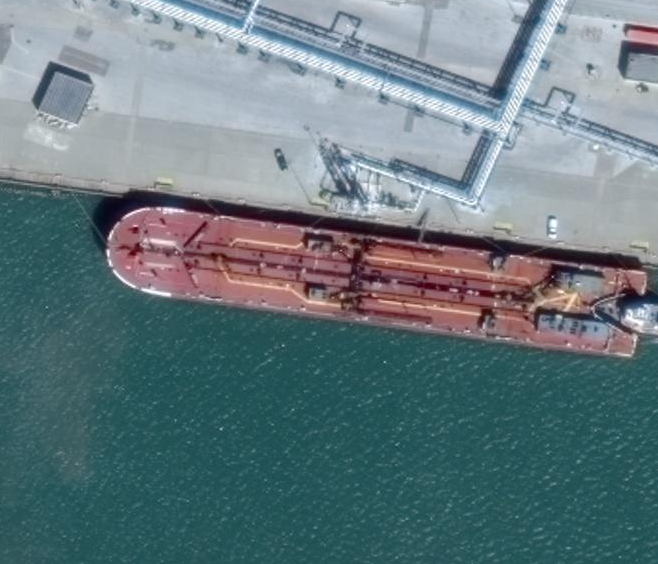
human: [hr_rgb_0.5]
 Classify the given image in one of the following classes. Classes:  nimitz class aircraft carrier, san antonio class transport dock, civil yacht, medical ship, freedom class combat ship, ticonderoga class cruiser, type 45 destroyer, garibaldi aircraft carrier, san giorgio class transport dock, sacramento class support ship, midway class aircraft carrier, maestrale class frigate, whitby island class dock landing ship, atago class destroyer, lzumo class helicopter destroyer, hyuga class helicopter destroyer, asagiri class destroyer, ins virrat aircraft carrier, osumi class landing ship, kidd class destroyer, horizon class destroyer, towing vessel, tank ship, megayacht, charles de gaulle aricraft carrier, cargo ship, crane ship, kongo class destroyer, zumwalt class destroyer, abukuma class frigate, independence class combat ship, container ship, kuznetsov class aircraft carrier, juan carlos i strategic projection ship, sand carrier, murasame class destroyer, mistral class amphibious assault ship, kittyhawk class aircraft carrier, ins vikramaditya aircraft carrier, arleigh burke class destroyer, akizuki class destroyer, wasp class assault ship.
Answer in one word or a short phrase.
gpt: Tank ship